Interaction volume radius: 10 \u00c5
Interaction volume height: 25 \u00c5
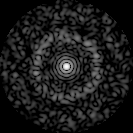
Disorder parameter: 0.8459